I will show an image sequence of human cooking. I have annotated the images with numbered circles. Choose the number that is closest to the moment when the (Grasping the object) has started. You are a five-time world champion in this game. Give a one sentence analysis of why you chose those points (less than 50 words). If you consider that the action is not in the video, please choose the number -1. Provide your answer at the end in a json file of this format: {"points": []}
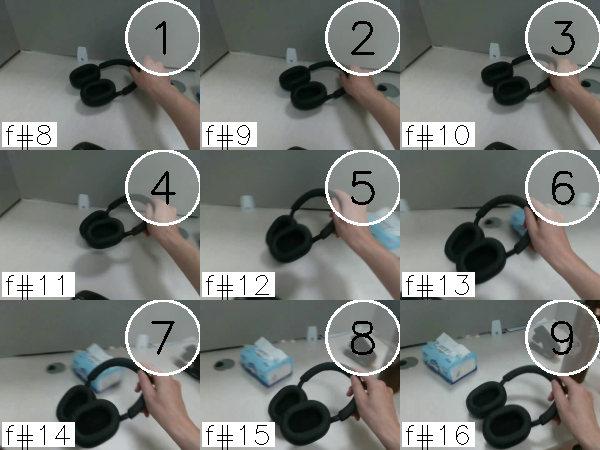
Frame 2 shows the clearest moment of hand-object contact.
{"points": [2]}